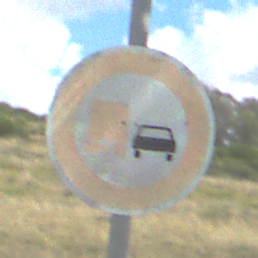
Verkehrszeichen: UeberholverbotKraftfahrzeuge
Umgebung: Outdoor, Nature
Tageszeit: Midday
Wetter: PartlyCloudy
Licht: Natural
Jahreszeit: NotSpecified
Kontrast: HighContrast